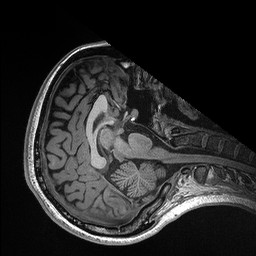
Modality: T1w
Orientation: axial
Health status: healthy
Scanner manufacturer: siemens
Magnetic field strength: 3 T
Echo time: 0.00298 s